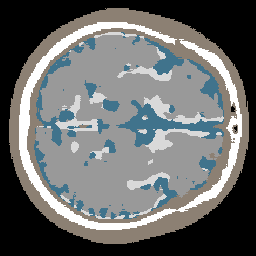
Label: no_lesion